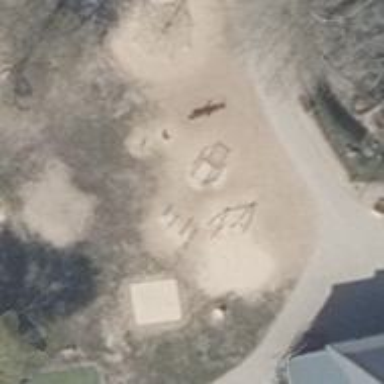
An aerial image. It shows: Playground featuring climbing frame.